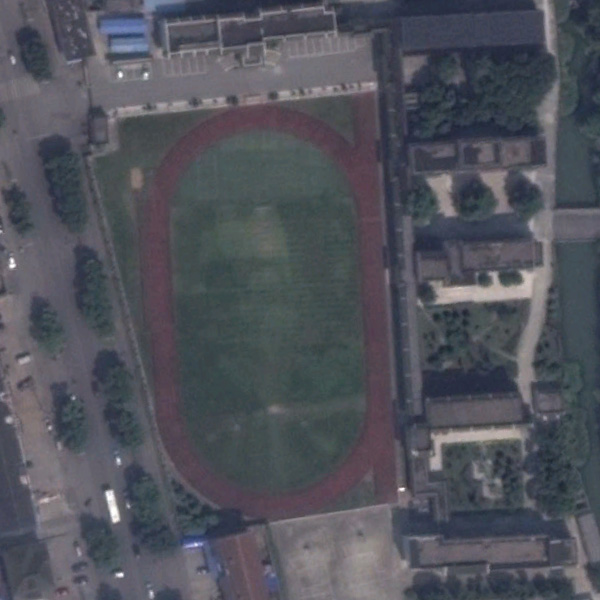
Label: Playground